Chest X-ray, AP view. Patient: 66 years old, sex M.
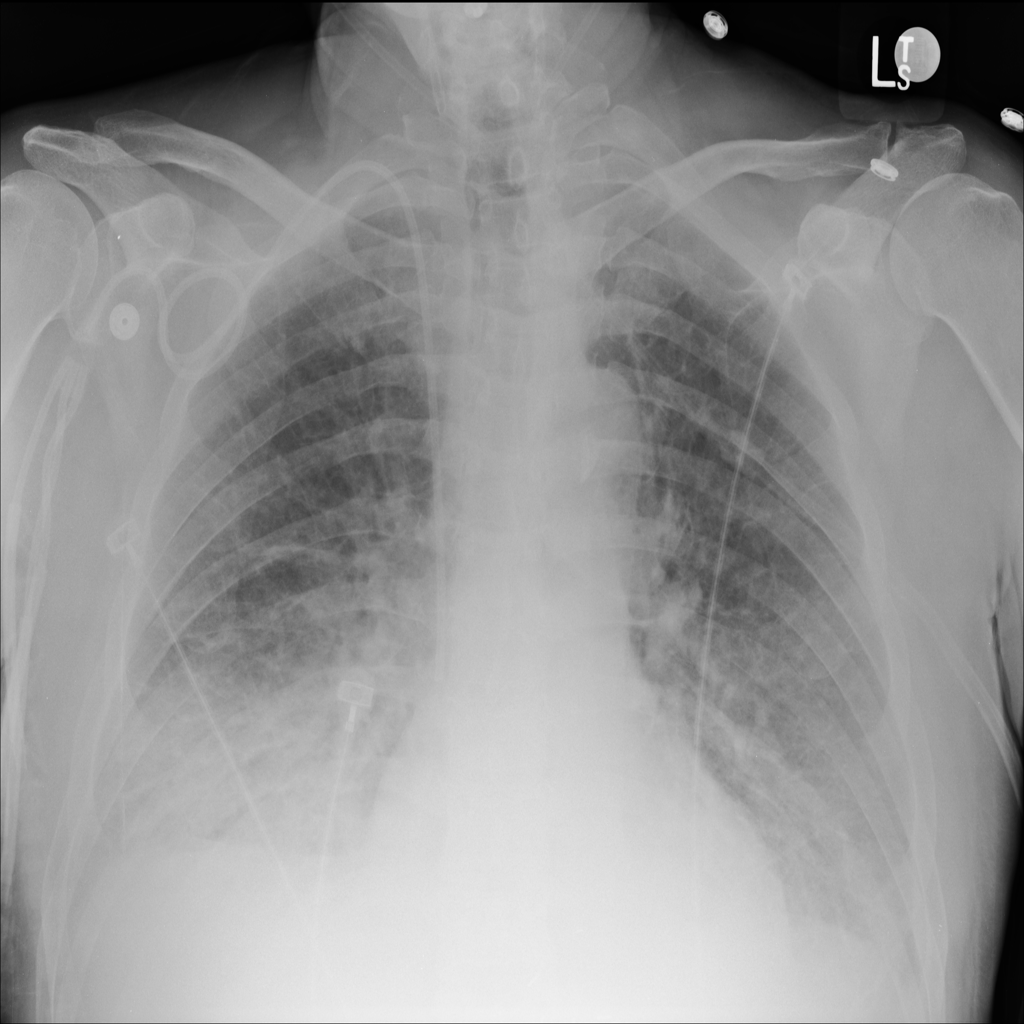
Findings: Infiltration